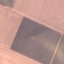
Land use / land cover class: AnnualCrop